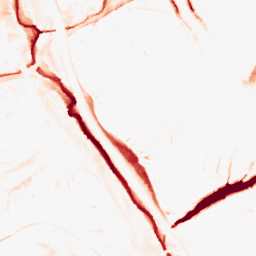
Category: morphological
Decomposition family: tophat
Decomposition parameters: size: 10
mode: black
Upsampling method: quadratic
Upsampling parameters: scale: 2
Upsampling scale: 2